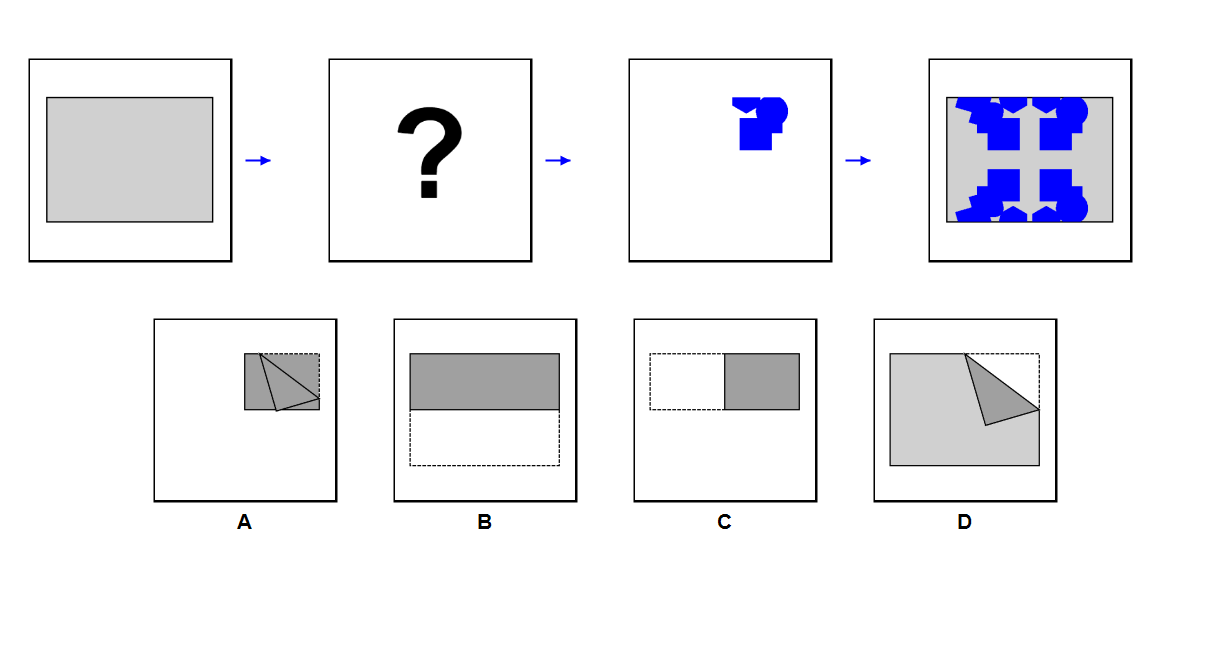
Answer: D